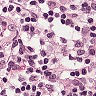
Metastatic tissue present: no